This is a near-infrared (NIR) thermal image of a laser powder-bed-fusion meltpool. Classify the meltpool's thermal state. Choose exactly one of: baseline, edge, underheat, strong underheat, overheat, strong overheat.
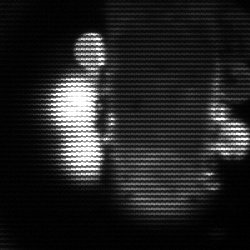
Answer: strong underheat